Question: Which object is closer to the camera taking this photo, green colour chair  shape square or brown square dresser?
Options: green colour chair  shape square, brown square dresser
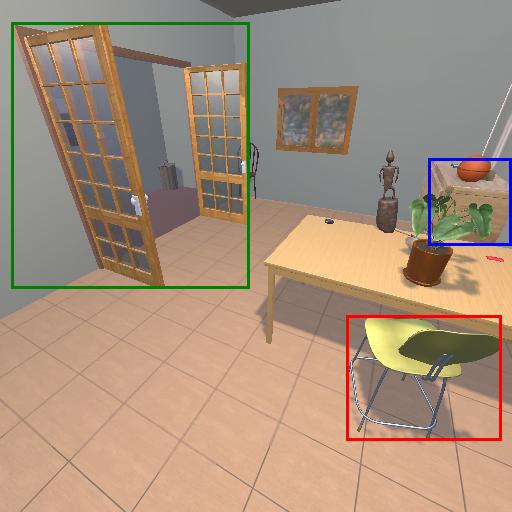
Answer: green colour chair  shape square